Field crop: maize
Growth stage: 2
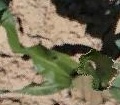
Species: maize